Question: I have a system used for exhibition in Website.
The exhibition data maybe from multi-data in difference table.
Like this design:

- > Table [ExhibitionType] used for differentiate category.- > Table [ExhibitionBase] used for link extra Sub-Type table & data in different table.
My website use MySQL and PHP
Now question is I DON'T KNOW how to query it. or this design have a flaw.
---
I'm sorry I didn't express my intentions.
Example: I hope query a data list. first i need filter 'ExhibitionType' like 1.
So i need create a SQL like :'SELECT * FROM ExhibitionBase WHERE ExhibitionTypeId = 1'
And second step i must read 'ExhibitionDataType' and 'ExhibitionDataId' each row data. And according to the different types of 'ExhibitionData' data out to merge into the 'ExhibitionBase' Sub-tables.
HOW TO DO use SQL query it.
This my question.
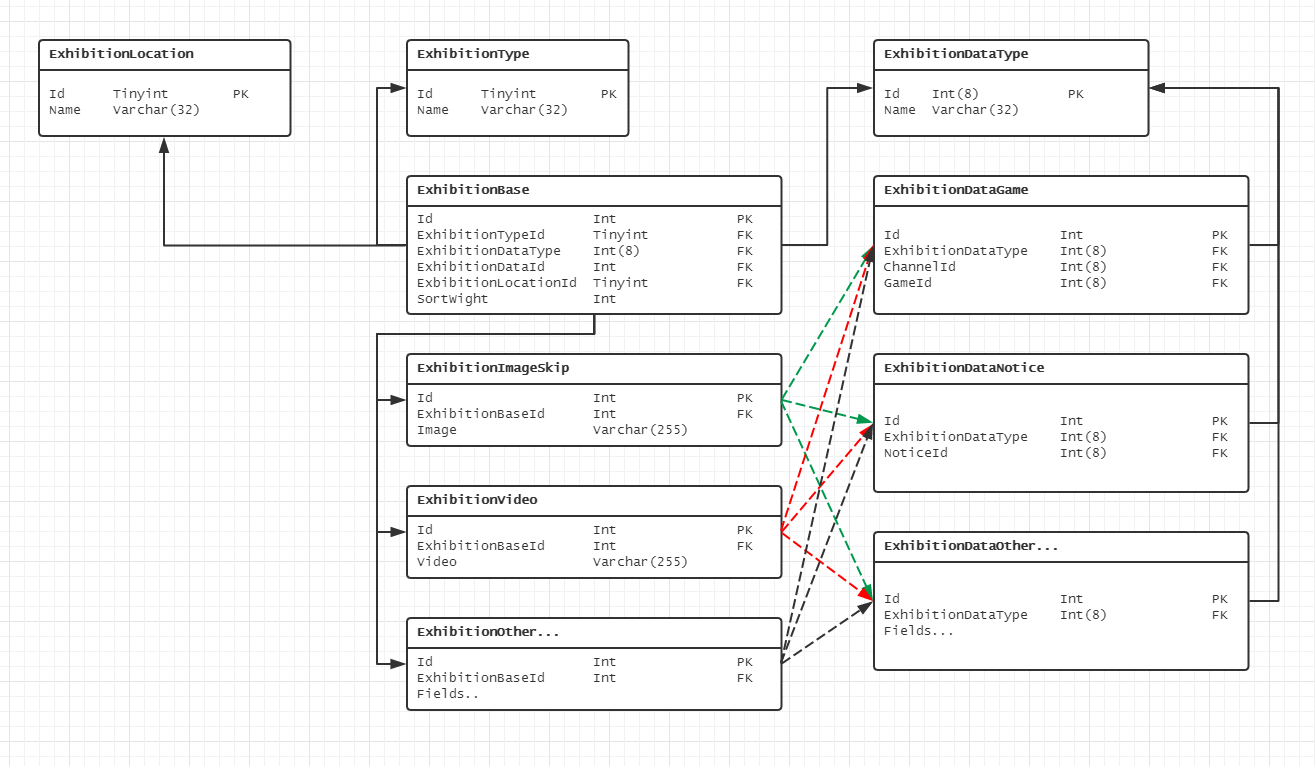
Answer: '''
SELECT b.*, dt.Name, di.name
FROM ExhibitionBase AS b
JOIN ExhibitionDataType AS dt ON dt.id = b.ExhibitionDataType
JOIN ExhibitionDataId AS di ON di.id = b.ExhibitionDataId
WHERE ExhibitionTypeId = 1
'''
Style suggestions:
- -